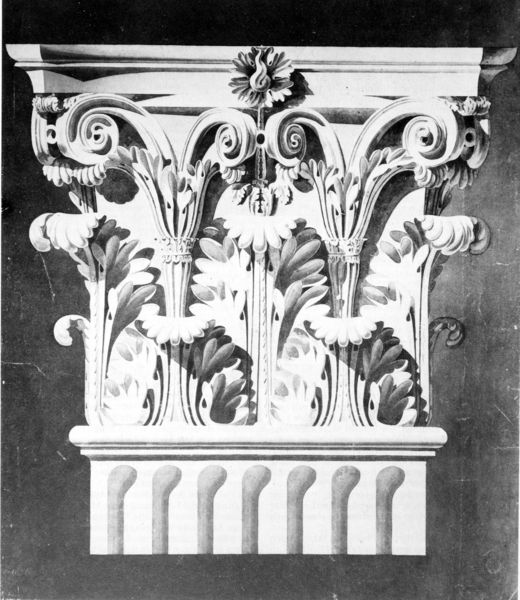
Titel: Korinthisches Pilasterkapitell
Künstler: Carl von Fischer
Standort: München
Institution: Architektursammlung der Technischen Universität
Schlagwörter: blätter, dunkel, kopf, schatten, weiß, blume, blumen, grau, hell, licht, marmor, pfeiler, schwarz, säule, säulen, zeichnung, blüte, blüten, muster, ornament, architektur, sockel, stein, natur, kirche, blatt, skulptur, modell, studie, bündel, detail, symmetrie, dekor, floral, ornamente, verzierung, stuck, palme, foto, fotografie, photographie, stiele, komposit, belichtung, antike, linie, symmetrisch, form, druck, schwarz-weiß, stich, entwurf, kapitell, photo, fragment, schnörkel, voluten, ionisch, griechenland, sieben, kanneluren, palmen, korinth, dorisch, schnecke, schnecken, vorlage, korinthisch, verzeirung, kannelüren, schaft, spirale, verzierungen, rillen, rille, römisch, mamor, abakus, akanthus, arkanthus, korintisch, akanthusblätter, architekturdetail, arkanthuslaub, enthasis, etruskisch, gehauen, gund, kannelure, kämpferplatte, palmblätter, palmetten, steinmetzarbeit, säulenordnung, baustil, kanelluren, baukunst, kringel, bauteil, palmenblatt, blatter, korinthische säule, blumrn, säulenkopf, antiker, akapitell, column, sstuck, portiko, corinthic, korithische säule, blattornaemnt